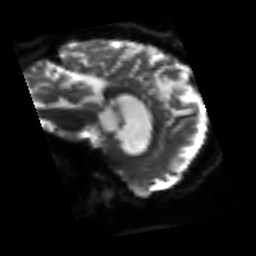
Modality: sbref
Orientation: sagittal
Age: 51
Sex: female
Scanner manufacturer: siemens
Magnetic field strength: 3 T
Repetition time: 3.2 s
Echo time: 0.081 s